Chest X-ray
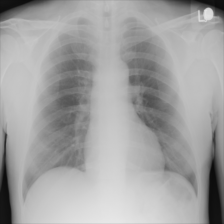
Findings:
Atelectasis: negative
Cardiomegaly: negative
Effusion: negative
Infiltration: negative
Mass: negative
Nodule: negative
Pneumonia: negative
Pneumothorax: negative
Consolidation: negative
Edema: negative
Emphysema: negative
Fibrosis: negative
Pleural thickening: negative
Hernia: negative